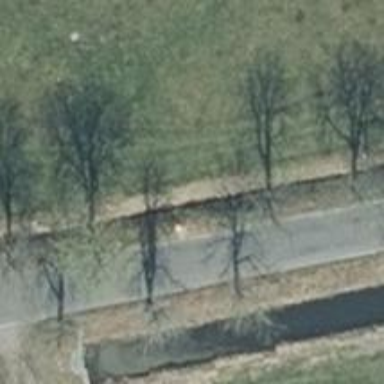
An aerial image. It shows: Avenue lined with broadleaved deciduous trees.